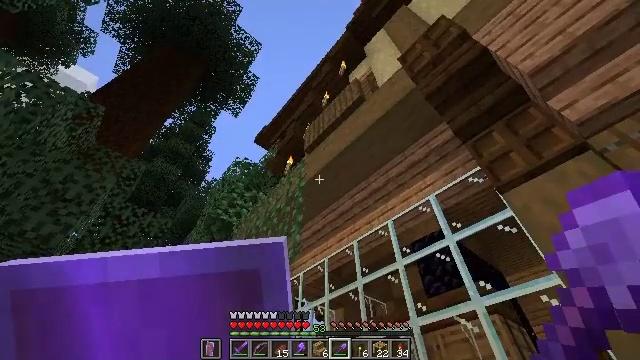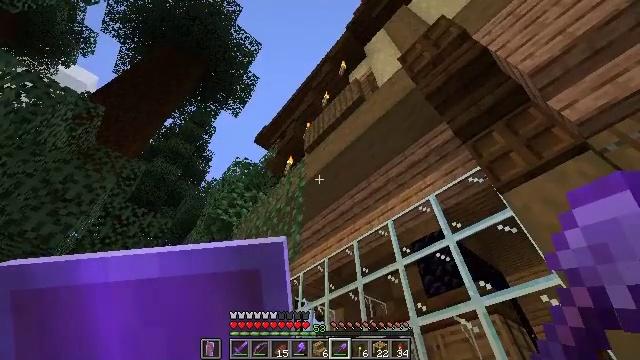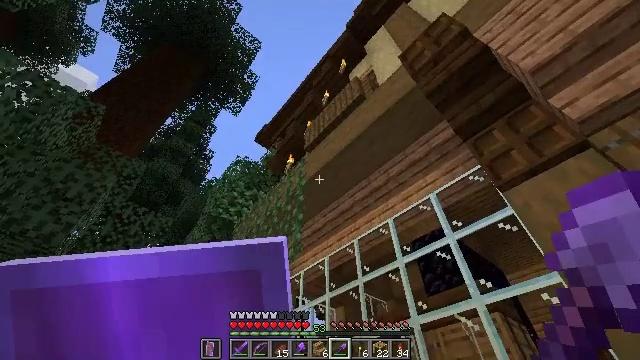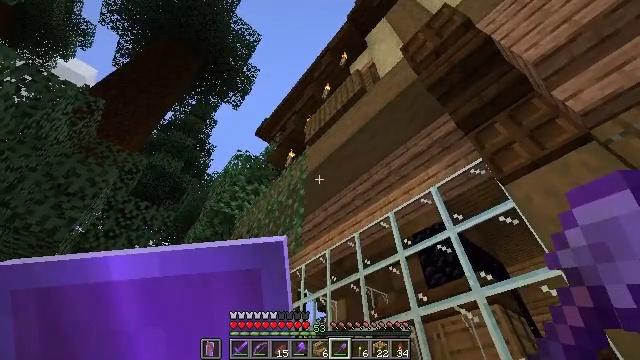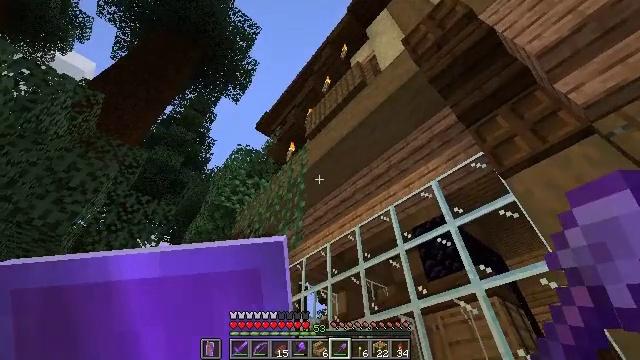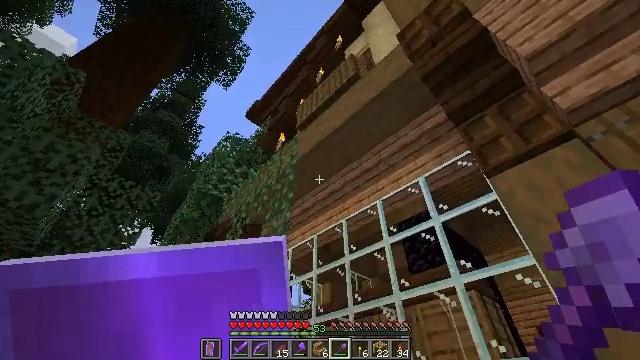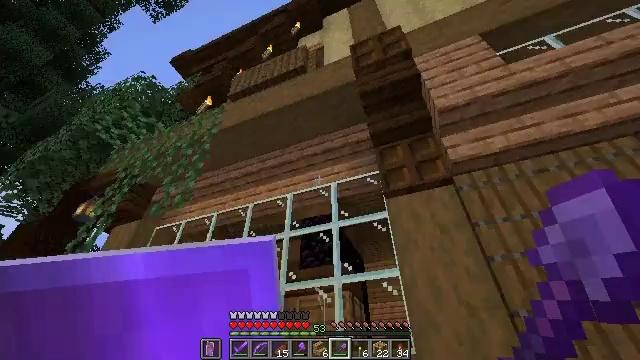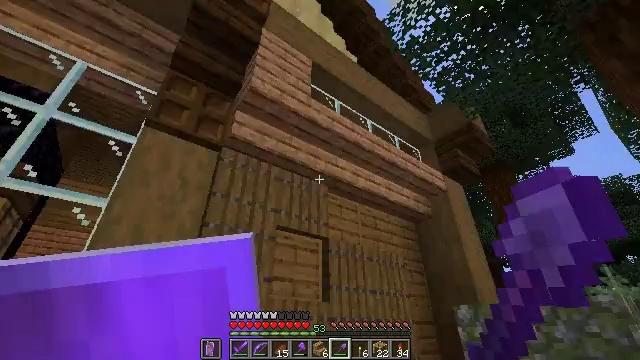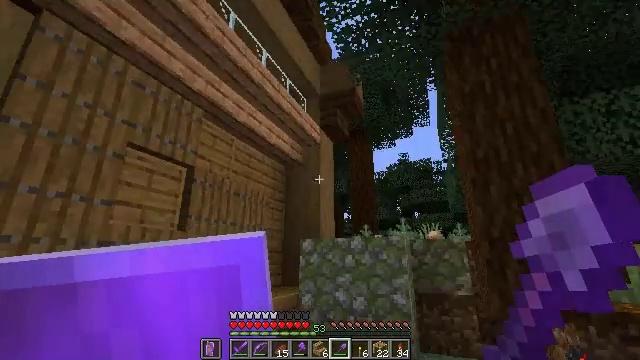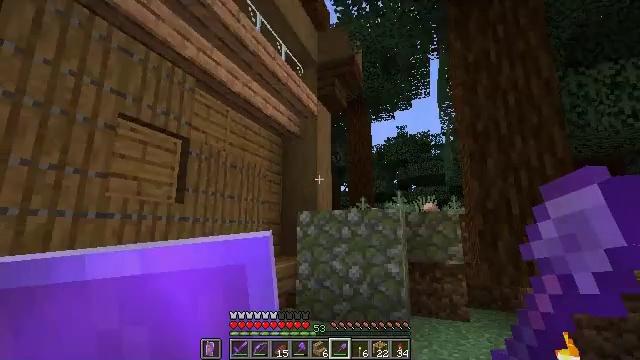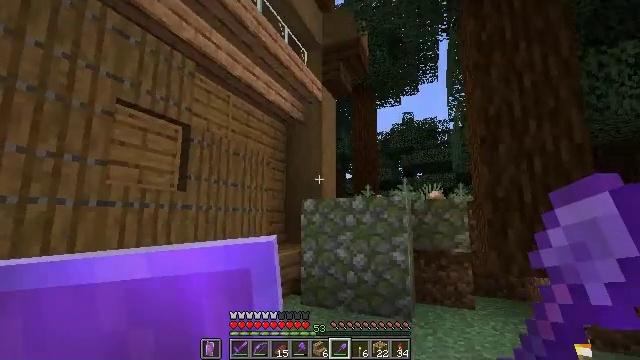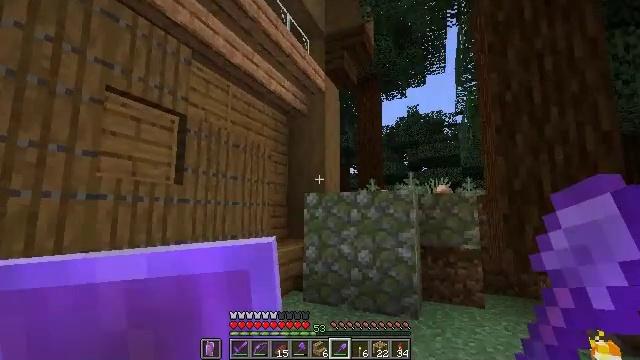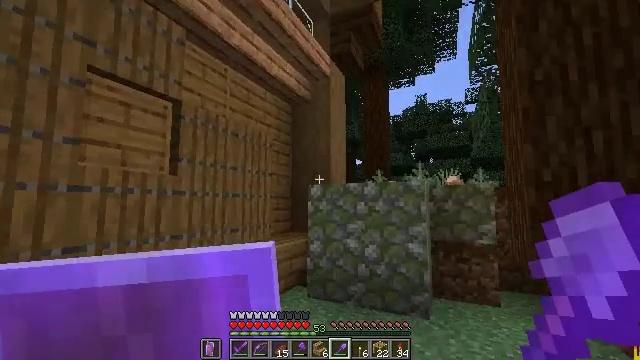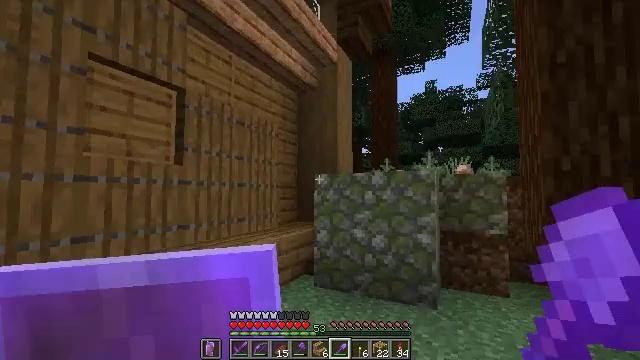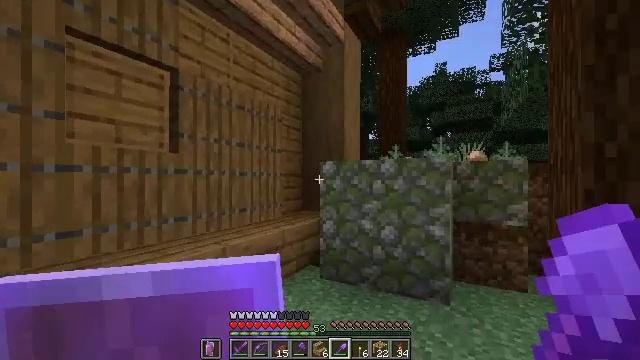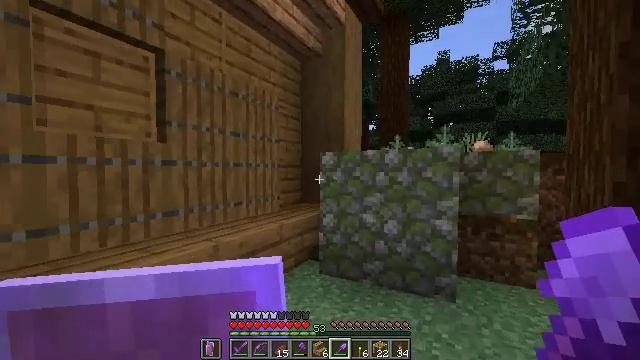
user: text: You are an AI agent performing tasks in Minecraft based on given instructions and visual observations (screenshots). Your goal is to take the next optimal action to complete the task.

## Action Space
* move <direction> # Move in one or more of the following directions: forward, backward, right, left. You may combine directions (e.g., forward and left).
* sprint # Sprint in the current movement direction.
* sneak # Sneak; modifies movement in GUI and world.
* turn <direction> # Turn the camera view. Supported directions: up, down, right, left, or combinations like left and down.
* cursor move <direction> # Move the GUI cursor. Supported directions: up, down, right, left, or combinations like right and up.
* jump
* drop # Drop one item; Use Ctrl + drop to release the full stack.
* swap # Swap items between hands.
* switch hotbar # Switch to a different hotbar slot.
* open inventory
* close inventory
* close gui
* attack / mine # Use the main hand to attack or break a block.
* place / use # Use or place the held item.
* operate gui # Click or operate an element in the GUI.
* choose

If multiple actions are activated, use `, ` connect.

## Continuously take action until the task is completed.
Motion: motion action
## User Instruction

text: Harvest mossy cobblestone for building.
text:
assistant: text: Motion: no_op
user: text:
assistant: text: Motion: no_op
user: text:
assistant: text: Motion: turn down
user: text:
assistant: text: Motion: turn down
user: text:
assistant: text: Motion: turn right and down
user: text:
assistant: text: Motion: turn right and down
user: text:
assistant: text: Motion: turn right and down
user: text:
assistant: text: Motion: turn right and down
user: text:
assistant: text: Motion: move forward, turn down
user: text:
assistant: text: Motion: move forward, turn left and down
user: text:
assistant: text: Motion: move forward, turn down
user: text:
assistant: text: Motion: move forward, turn left and down
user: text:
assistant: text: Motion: move forward, turn left and down
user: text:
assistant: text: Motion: move forward, turn left and down
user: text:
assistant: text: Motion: turn down
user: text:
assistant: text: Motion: turn right and down
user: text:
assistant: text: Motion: turn right
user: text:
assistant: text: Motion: turn right
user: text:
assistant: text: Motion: turn right
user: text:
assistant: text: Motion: no_op
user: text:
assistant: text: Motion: no_op
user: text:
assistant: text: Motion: no_op
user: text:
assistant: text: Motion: no_op
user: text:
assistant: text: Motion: no_op
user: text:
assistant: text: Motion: no_op
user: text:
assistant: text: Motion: no_op
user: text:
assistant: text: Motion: move left
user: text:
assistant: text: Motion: move left
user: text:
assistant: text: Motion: move left
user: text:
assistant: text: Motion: move left, turn right